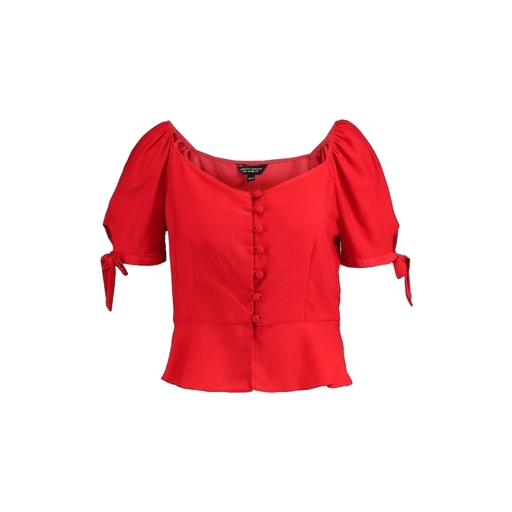
red button-down blouse, red and short sleeved and only buttons, red ruched-sleeve top, white background